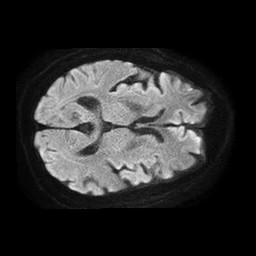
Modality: TRACE
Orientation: axial
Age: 76
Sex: male
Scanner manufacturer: philips
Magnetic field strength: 1.5 T
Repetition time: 4.6 s
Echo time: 0.08517 s